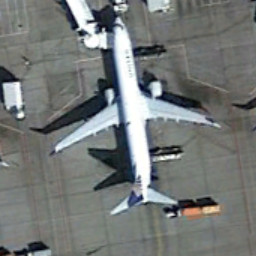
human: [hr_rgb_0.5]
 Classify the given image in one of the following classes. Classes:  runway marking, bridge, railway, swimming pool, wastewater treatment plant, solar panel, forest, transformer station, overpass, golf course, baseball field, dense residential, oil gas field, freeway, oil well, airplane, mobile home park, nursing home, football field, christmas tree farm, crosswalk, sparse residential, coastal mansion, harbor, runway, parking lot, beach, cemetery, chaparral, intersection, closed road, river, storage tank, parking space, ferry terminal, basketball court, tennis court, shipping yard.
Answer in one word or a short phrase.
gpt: airplane